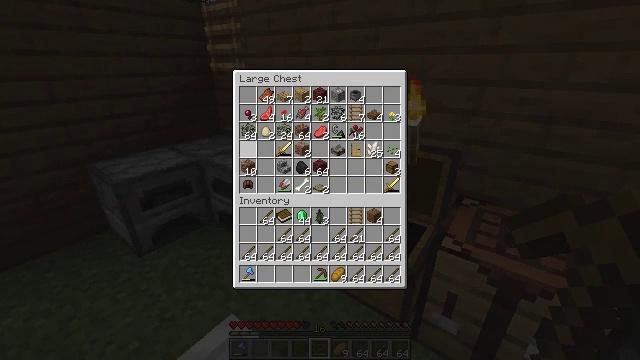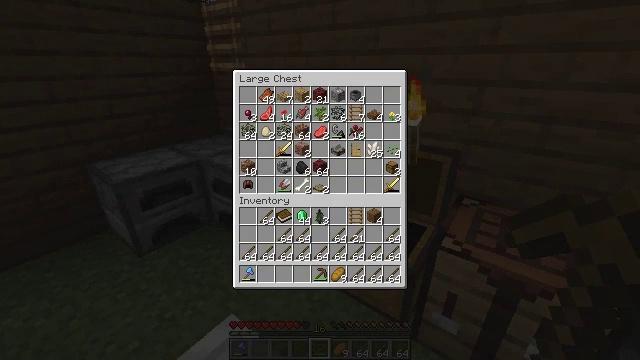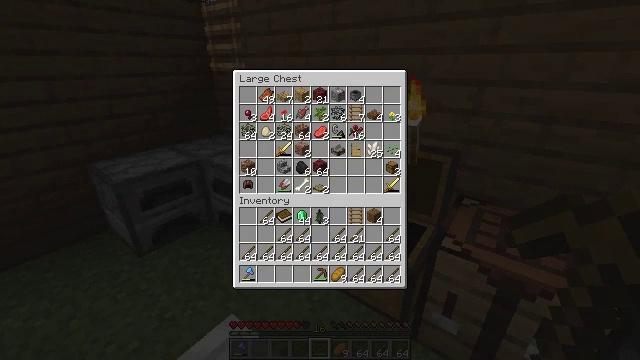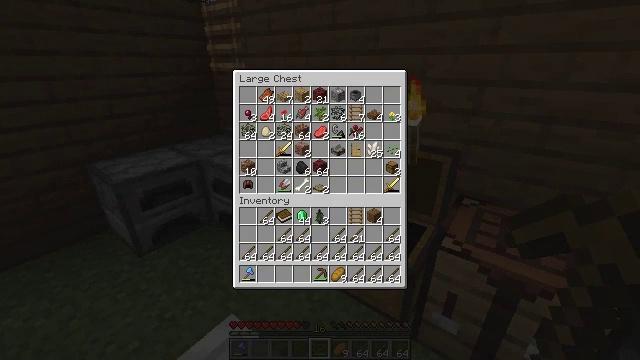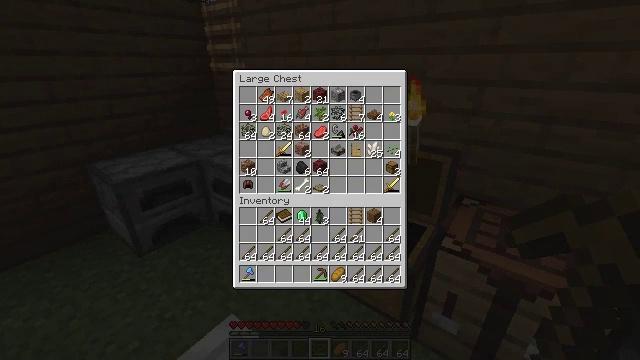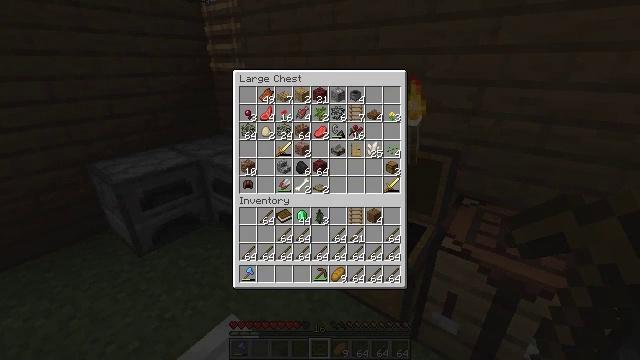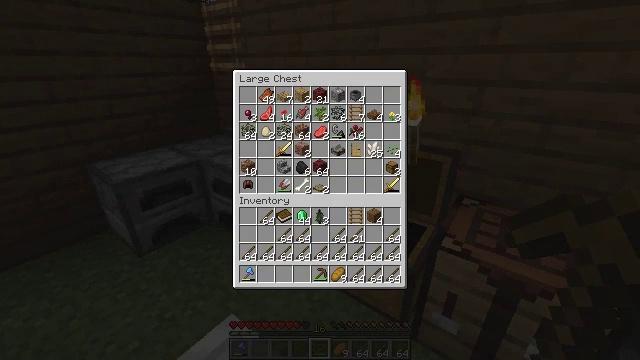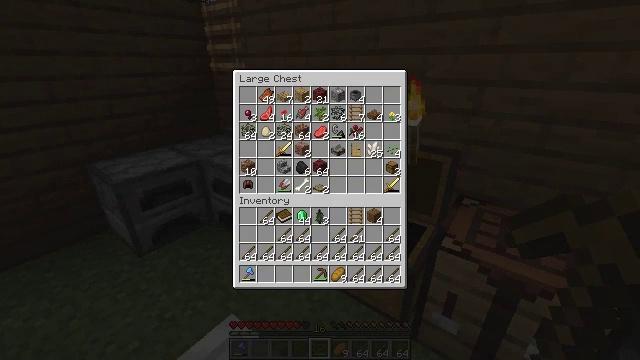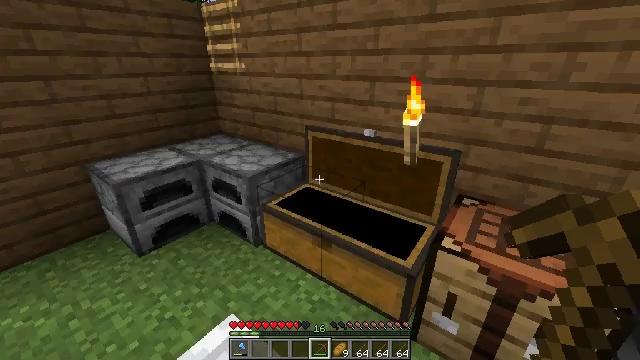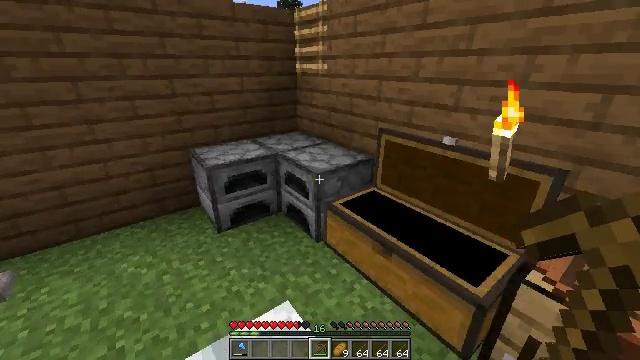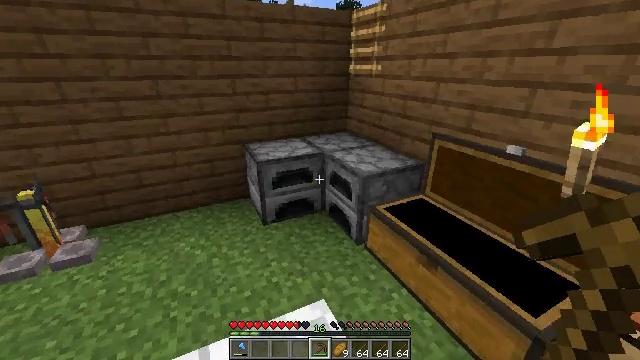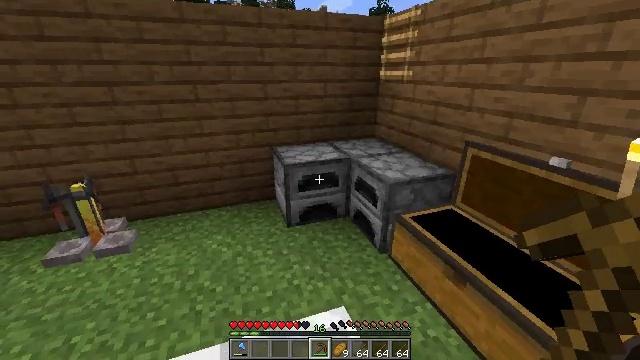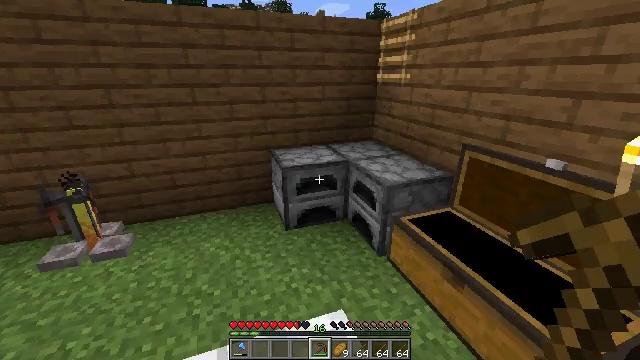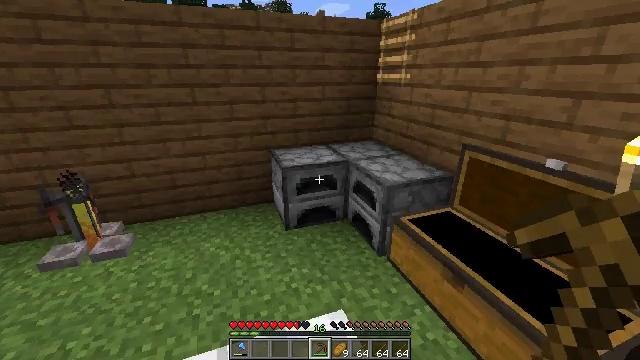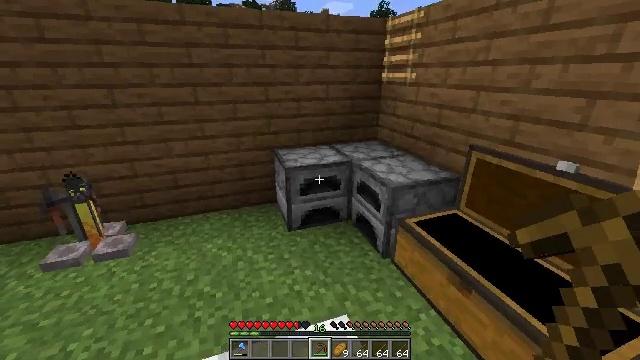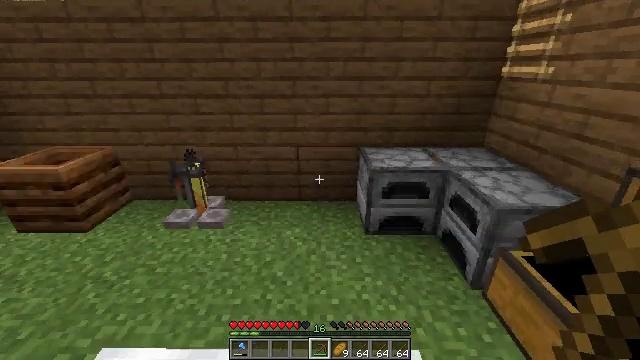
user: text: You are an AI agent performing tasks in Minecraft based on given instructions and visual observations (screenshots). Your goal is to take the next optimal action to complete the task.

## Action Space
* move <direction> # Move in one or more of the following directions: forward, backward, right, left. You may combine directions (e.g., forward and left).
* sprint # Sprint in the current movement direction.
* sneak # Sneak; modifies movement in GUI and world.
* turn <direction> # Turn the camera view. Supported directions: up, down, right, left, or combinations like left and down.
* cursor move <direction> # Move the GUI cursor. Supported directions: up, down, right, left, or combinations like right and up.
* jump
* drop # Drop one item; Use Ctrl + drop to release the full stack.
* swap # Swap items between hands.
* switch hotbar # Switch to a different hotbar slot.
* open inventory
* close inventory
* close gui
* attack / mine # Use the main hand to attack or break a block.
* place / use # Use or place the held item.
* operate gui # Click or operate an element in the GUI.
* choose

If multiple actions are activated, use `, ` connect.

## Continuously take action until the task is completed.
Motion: motion action
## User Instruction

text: Dig up netherrack with a pickaxe.
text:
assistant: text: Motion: cursor move up
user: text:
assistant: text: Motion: no_op
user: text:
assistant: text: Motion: no_op
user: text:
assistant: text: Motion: no_op
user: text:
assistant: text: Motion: no_op
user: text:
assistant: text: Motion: cursor move left
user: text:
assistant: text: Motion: cursor move left
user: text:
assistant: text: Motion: no_op
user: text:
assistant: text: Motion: turn left, close gui
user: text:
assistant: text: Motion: turn left, open inventory
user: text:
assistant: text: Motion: turn left and up
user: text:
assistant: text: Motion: no_op
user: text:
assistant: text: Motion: no_op
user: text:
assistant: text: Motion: move forward
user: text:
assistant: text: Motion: move forward, turn left and down
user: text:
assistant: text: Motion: move forward, sprint, turn left and up
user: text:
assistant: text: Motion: move forward, sprint, turn left
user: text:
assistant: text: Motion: move forward, sprint, turn right
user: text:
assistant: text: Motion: move forward, sprint, turn right
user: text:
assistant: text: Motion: move forward, sprint, turn right
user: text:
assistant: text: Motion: move forward, sprint, turn right
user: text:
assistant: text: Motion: move forward, sprint, turn right, jump
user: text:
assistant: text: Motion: move forward, sprint, jump
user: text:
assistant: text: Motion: move forward, sprint, jump
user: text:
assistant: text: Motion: move forward, sprint, jump
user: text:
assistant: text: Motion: move forward, sprint, turn right and up, jump
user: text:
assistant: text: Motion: move forward, sprint, turn right and up, jump
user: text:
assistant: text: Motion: move forward, sprint, turn right, jump
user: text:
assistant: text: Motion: move forward, sprint, jump
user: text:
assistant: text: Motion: move forward, sprint, jump